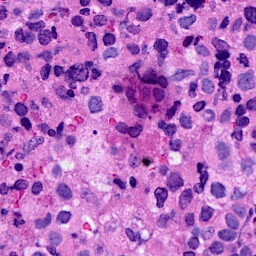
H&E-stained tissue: Breast